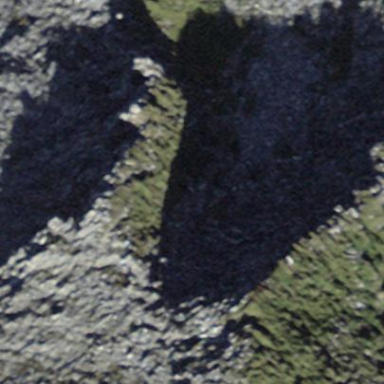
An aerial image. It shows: Landscape of bare rock.